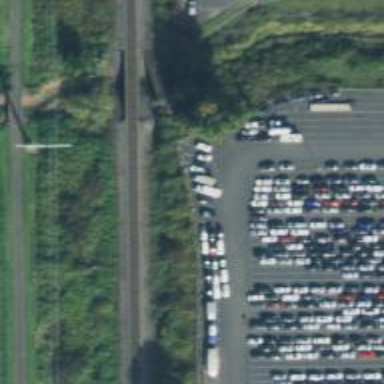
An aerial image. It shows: Abandoned railway.